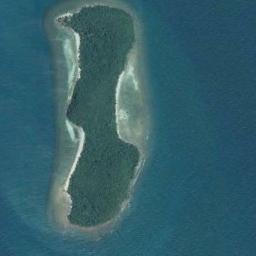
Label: island